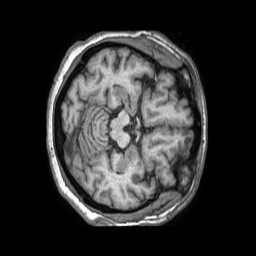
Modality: T1w
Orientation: axial
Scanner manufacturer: philips
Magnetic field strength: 1.5 T
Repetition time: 0.007336 s
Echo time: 0.003336 s